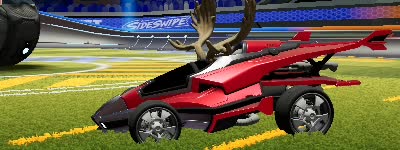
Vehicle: aftershock